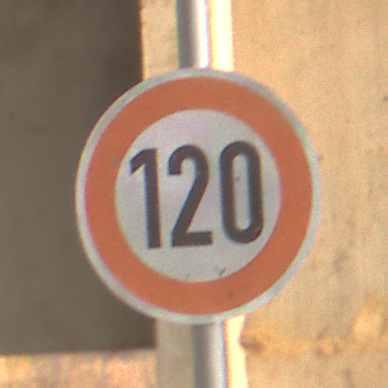
Verkehrszeichen: Geschwindigkeit120
Umgebung: Roofed, Suburban
Tageszeit: SunriseSunset
Wetter: Clear
Licht: Natural
Jahreszeit: NotSpecified
Kontrast: MediumContrast